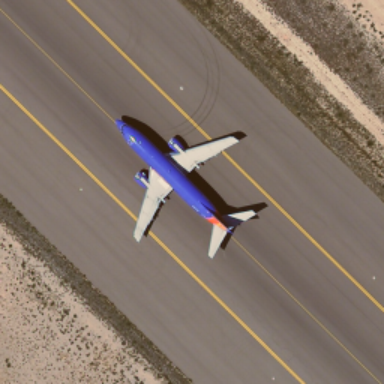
There is a blue airplane on the runway .